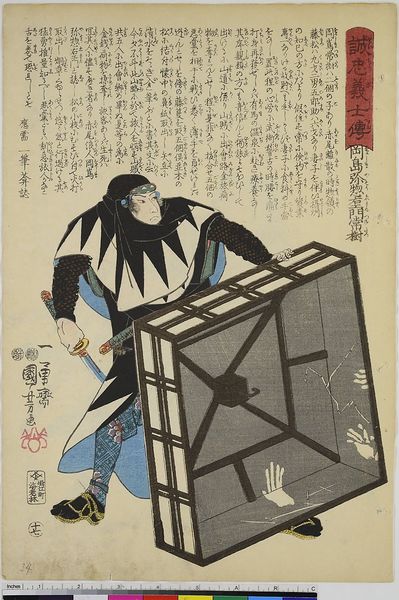
Titel: Okajima Yasoemon Tsuneshige, Blatt 17 aus der Serie: Geschichte der loyalen Gefolgsmänner
Künstler: Utagawa Kuniyoshi
Standort: Hamburg
Institution: Museum für Kunst und Gewerbe Hamburg
Schlagwörter: portrait, person, holzschnitt, druckgraphik, druckgrafik, soldat, krieger, ereignis, zeit, farbholzschnitt, situation, ereignisbild, samurai, edo, historische, reproduktionen, druckerzeugnisse, porträt, persönlichkeit, soldatenleben, ukiyo